【题型】解答题　【知识点】解析几何　【难度】hard
（2023·上海嘉定·二模）若直线和抛物线的对称轴不平行且与抛物线只有一个公共点，则称该直线是抛物线在该点处的切线，该公共点为切点。已知抛物线 \( C_1: y^2 = 4ax \) 和 \( C_2: x^2 = 4y \)，其中 \( a > 0 \)。\( C_1 \) 与 \( C_2 \) 在第一象限内的交点为 \( P \)。\( C_1 \) 与 \( C_2 \) 在点 \( P \) 处的切线分别为 \( l_1 \) 和 \( l_2 \)，定义 \( l_1 \) 和 \( l_2 \) 的夹角为曲线 \( C_1 \)、\( C_2 \) 的夹角。

\vspace{1em}
\noindent
(1) 求点 \( P \) 的坐标；

\vspace{0.5em}
\noindent
(2) 若 \( C_1 \)、\( C_2 \) 的夹角为 \( \arctan\frac{3}{4} \)，求 \( a \) 的值；

\vspace{0.5em}
\noindent
(3) 若直线 \( l_3 \) 既是 \( C_1 \) 也是 \( C_2 \) 的切线，切点分别为 \( Q \)、\( R \)，当 \( \triangle PQR \) 为直角三角形时，求出相应的 \( a \) 的值。
【解答】
\noindent
【答案】(1)$P\left(4a^{\frac{1}{3}},4a^{\frac{2}{3}}\right)$;

\vspace{0.5em}
\noindent
(2)$1$;

\vspace{0.5em}
\noindent
(3)$2\sqrt{2}$ 或 $\frac{\sqrt{2}}{4}$

\vspace{1em}
\noindent
【知识点】直线与抛物线交点相关问题、抛物线中的三角形或四边形面积问题、求抛物线的切线方程、已知切线（斜率）求参数.

\vspace{0.5em}
\noindent
【分析】（1）联立方程组即可求得点$P$的坐标；

\vspace{0.5em}
\noindent
（2）根据导函数的定义求得斜率，由夹角公式得$\left|\frac{k_1 - k_2}{1 + k_1k_2}\right| = \frac{3}{4}$，代入即可求得$a$的值；

\vspace{0.5em}
\noindent
（3）设直线方程，由于直线与曲线相切，联立方程组，判别式等于0，由于三角形为直角三角形，分三种情况讨论，根据向量乘积为0即可求得.

\vspace{1em}
\noindent
【详解】（1）设点$P(x,y)$，联立方程
\[
\begin{cases}
y^2 = 4ax \\
x^2 = 4y
\end{cases}
\]
解得
\[
\begin{cases}
x = 4a^{\frac{1}{3}} \\
y = 4a^{\frac{2}{3}}
\end{cases}
\]
即$P\left(4a^{\frac{1}{3}},4a^{\frac{2}{3}}\right)$.

\vspace{0.5em}
\noindent
（2）设$l_1$和$l_2$的斜率分别为$k_1$和$k_2$，因为$P$在第一象限内，

\vspace{0.5em}
\noindent
对于$y^2 = 4ax$考虑函数$y = \sqrt{4ax}$，求导$y' = \sqrt{a}\frac{1}{\sqrt{x}}$，代入点$P$横坐标，得$k_1 = \sqrt{a} \cdot \frac{1}{\sqrt{4a^{\frac{1}{3}}}} = \frac{1}{2}a^{\frac{1}{3}}$，

\vspace{0.5em}
\noindent
对于$x^2 = 4y$，考虑函数$y = \frac{x^2}{4}$，求导$y' = \frac{x}{2}$，代入点$P$横坐标，得$k_2 = 2a^{\frac{1}{3}}$，

\vspace{0.5em}
\noindent
因为$C_1$、$C_2$的夹角为$\arctan\frac{3}{4}$，所以$l_1$和$l_2$的夹角为$\arctan\frac{3}{4}$，

\vspace{0.5em}
\noindent
由夹角公式得：$\left|\frac{k_1 - k_2}{1 + k_1k_2}\right| = \frac{3}{4}$，化简为$\frac{3}{2}a^{\frac{1}{3}} = \frac{3}{4}(1 + a^{\frac{2}{3}})$，即$(a^{\frac{1}{3}} - 1)^2 = 0$，得$a = 1$.

\vspace{1em}
\noindent

（3）因为$l_3$显然不与坐标轴平行，所以其方程设为$y = kx + b\ (k \neq 0)$，

\vspace{0.5em}
\noindent
因为$l_3$和$C_1$只有一个公共点，所以方程组
\[
\begin{cases}
y^2 = 4ax \\
y = kx + b
\end{cases}
\]
有两个相同的解，

\vspace{0.5em}
\noindent
所以$ky^2 - 4ay + 4ab = 0$的判别式$\Delta_1 = 0$，即$a - kb = 0$，.

\vspace{0.5em}
\noindent
同理方程组
\[
\begin{cases}
x^2 = 4y \\
y = kx + b
\end{cases}
\]
有两个相同的解，所以$x^2 - 4kx - 4b = 0$的判别式$\Delta_2 = 0$，即$k^2 + b = 0$，.

\vspace{0.5em}
\noindent
联立方程
\[
\begin{cases}
a - kb = 0 \\
k^2 + b = 0
\end{cases}
\]
解得
\[
\begin{cases}
k = -a^{\frac{1}{3}} \\
b = -a^{\frac{2}{3}}
\end{cases}
\]
又点$Q$纵坐标为$\frac{2a}{k}$、点$R$横坐标为$2k$，所以

\vspace{0.5em}
\noindent
$Q\left(a^{\frac{1}{3}},-2a^{\frac{2}{3}}\right)$，$R\left(-2a^{\frac{1}{3}},a^{\frac{2}{3}}\right)$.

\vspace{0.5em}
\noindent
设$a^{\frac{1}{3}} = t$，则$P(4t,4t^2)$，$Q(t,-2t^2)$，$R(-2t,t^2)$，

\vspace{0.5em}
\noindent
若$\angle PQR$为直角，则$\overrightarrow{QP} \cdot \overrightarrow{QR} = 0$，$-9t^2 + 18t^4 = 0$，$t = \frac{\sqrt{2}}{2}$，$a = \frac{\sqrt{2}}{4}$；

\vspace{0.5em}
\noindent
若$\angle QRP$为直角，则$\overrightarrow{RQ} \cdot \overrightarrow{RP} = 0$，$18t^2 - 9t^4 = 0$，$t = \sqrt{2}$，$a = 2\sqrt{2}$；

\vspace{0.5em}
\noindent
若$\angle RPQ$为直角，则$\overrightarrow{PR} \cdot \overrightarrow{PQ} = 0$，$18t^2 + 18t^4 = 0$，无解，

\vspace{0.5em}
\noindent
综上，$a = \frac{\sqrt{2}}{4}$ 或 $a = 2\sqrt{2}$ 为所求.

\vspace{1em}
\noindent

【点睛】关键点睛：本题第2小问的解题关键是利用导数求得抛物线的切线方程，从而得解.
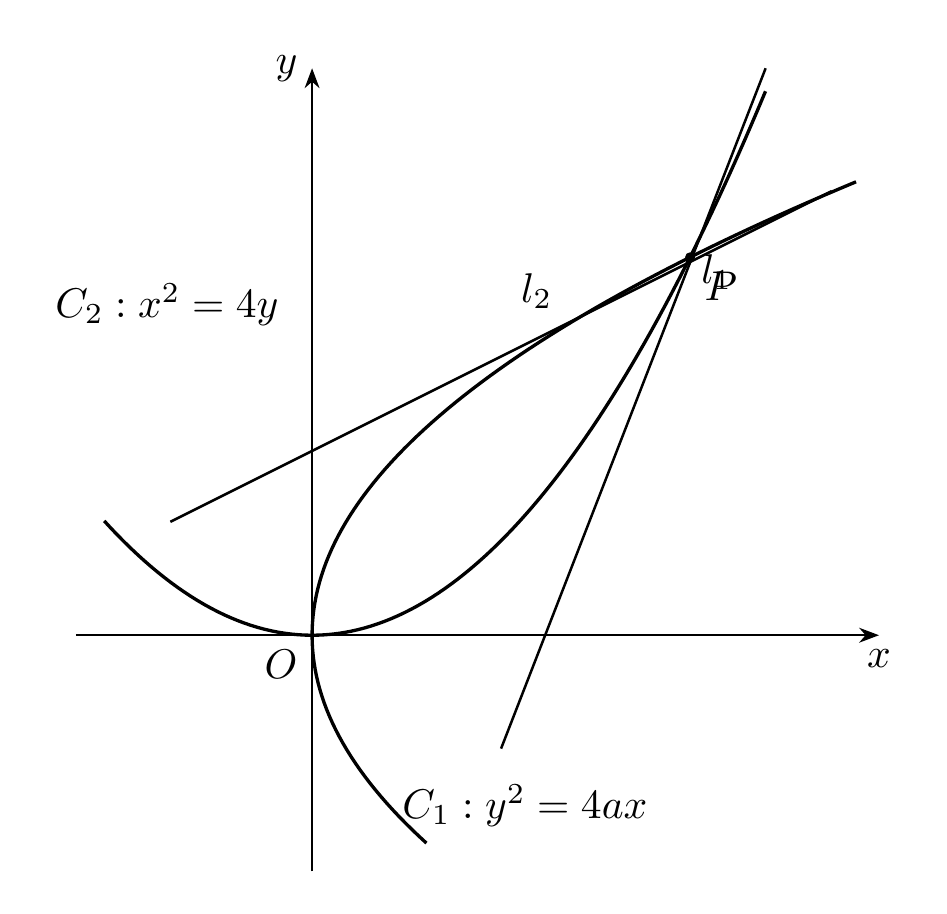
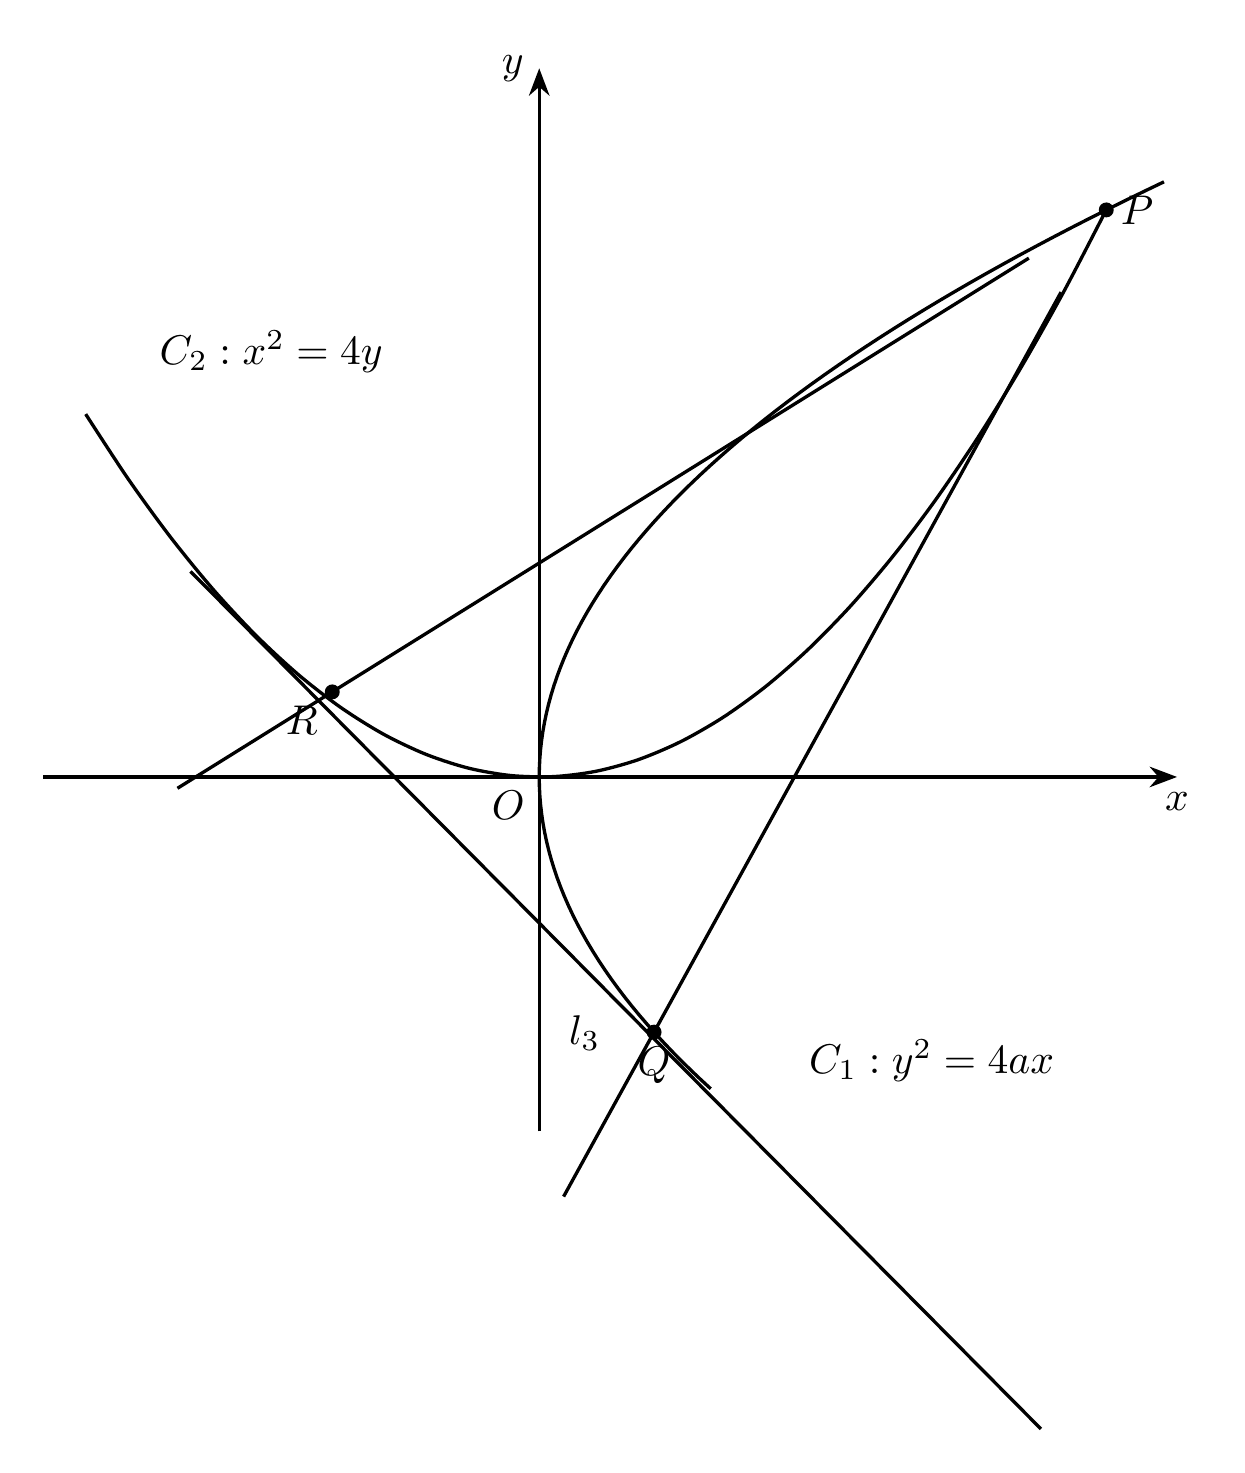